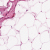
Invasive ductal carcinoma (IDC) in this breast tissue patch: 0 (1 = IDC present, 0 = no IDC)